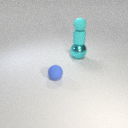
small cyan rubber cylinder below small cyan rubber sphere